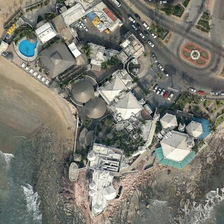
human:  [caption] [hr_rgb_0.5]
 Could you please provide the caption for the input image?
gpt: a lot of green plants are planted around the house .

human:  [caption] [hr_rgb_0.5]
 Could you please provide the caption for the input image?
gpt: many luxury villas were built by the sea .

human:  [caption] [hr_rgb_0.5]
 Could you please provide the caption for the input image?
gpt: a lot of green plants are planted around the house .

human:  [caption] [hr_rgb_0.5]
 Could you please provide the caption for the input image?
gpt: many luxury villas were built by the sea .

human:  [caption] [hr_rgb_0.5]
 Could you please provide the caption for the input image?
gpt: many luxury villas were built by the sea .